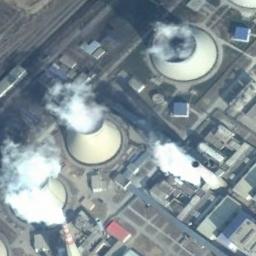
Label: thermal_power_station